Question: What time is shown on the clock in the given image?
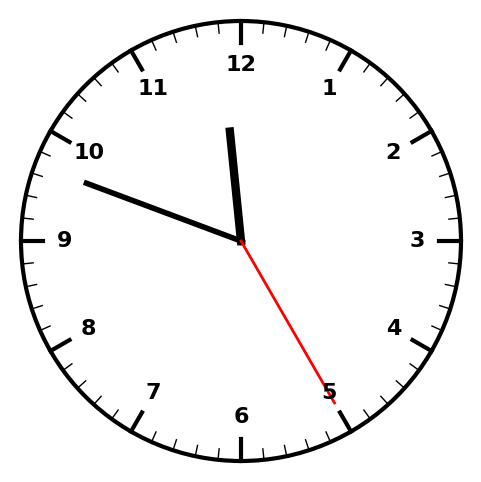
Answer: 11:48:25